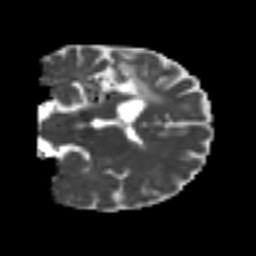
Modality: MD
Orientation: coronal
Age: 45
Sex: male
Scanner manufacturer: siemens
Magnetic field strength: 3 T
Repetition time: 4.999 s
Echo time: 0.07946 s